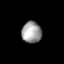
Tissue: lung
Cell type: T cells
Senescence score: 0.2117
Nuclear area (px): 420
Mean DAPI intensity: 155.764